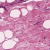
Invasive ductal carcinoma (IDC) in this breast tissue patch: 0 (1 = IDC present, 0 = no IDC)